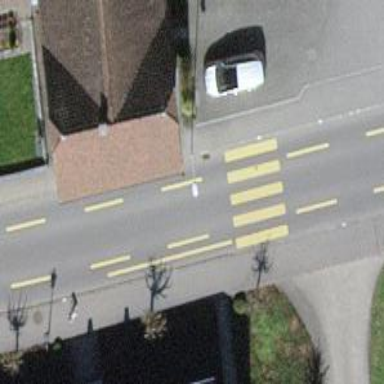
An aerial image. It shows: Uncontrolled zebra crossing on the road.